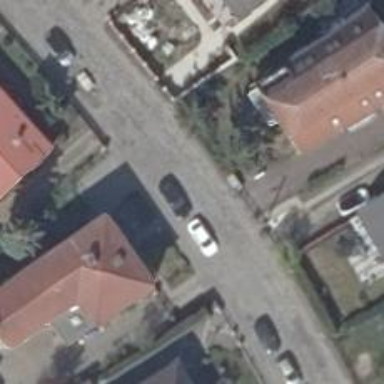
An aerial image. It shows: Residential road.